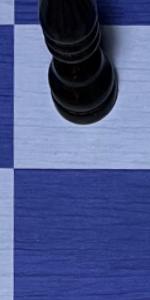
Label: Empty